Question: I have a tableView with two section I want to add a button in section header(Action Button) It is possible to do same in the sample image?
'''
- (UIView *)tableView:(UITableView *)tableView viewForHeaderInSection:(NSInteger)section {
if(section ==0)
{
return 0;
}
else{
UIView *myView = [[UIView alloc] initWithFrame:CGRectMake(0.0, 0.0, 300.0, 20.0)];
UIButton *button = [UIButton buttonWithType:UIButtonTypeContactAdd];
[button setFrame:CGRectMake(275.0, 5.0, 30.0, 30.0)];
button.tag = section;
button.hidden = NO;
[button setBackgroundColor:[UIColor clearColor]];
[button addTarget:self action:@selector(insertParameter:) forControlEvents:UIControlEventTouchDown];
[myView addSubview:button];
return myView; }
}
'''

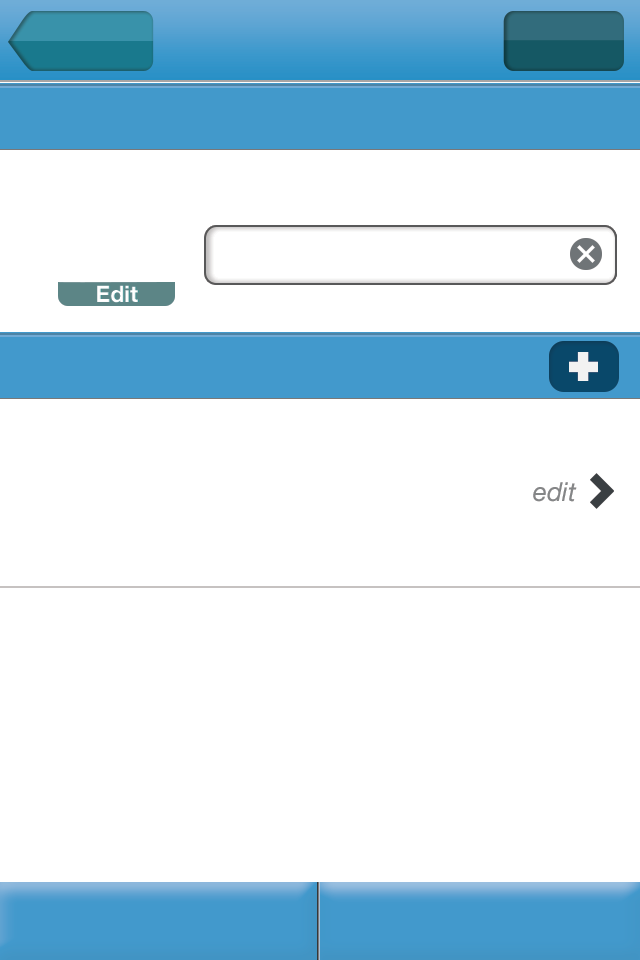
Answer: Try like this May be it helps you,
'''
- (UIView *)tableView:(UITableView *)tableView viewForHeaderInSection:(NSInteger)section{
//Headerview
UIView *myView = [[[UIView alloc] initWithFrame:CGRectMake(0.0, 0.0, 300.0, 20.0)] autorelease];
UIButton *button = [UIButton buttonWithType:UIButtonTypeContactAdd];
[button setFrame:CGRectMake(275.0, 5.0, 30.0, 30.0)];
button.tag = section;
button.hidden = NO;
[button setBackgroundColor:[UIColor clearColor]];
[button addTarget:self action:@selector(insertParameter:) forControlEvents:UIControlEventTouchDown];
[myView addSubview:button];
return myView;
}
'''
you can change the height of the header section here
'''
- (CGFloat)tableView:(UITableView *)tableView heightForHeaderInSection:(NSInteger)section{
return 40.0;
}
'''
for getting same Button image you can take your custom image ,by using default image you can't show like that.